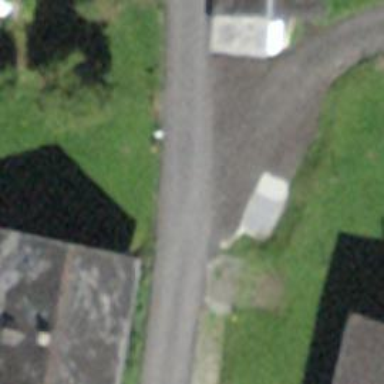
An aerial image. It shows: Residential road with asphalt surface.